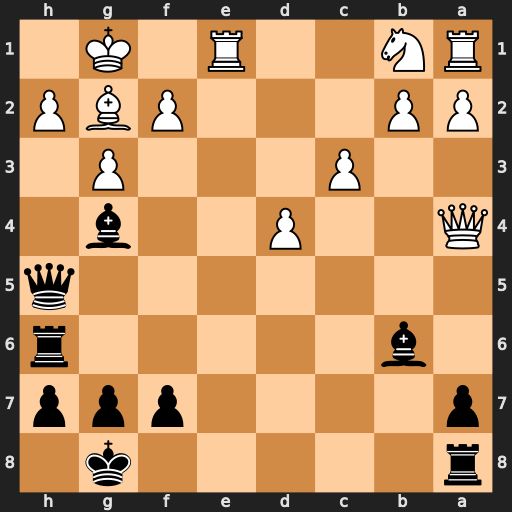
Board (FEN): r5k1/p4ppp/1b5r/7q/Q2P2b1/2P3P1/PP3PBP/RN2R1K1
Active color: b
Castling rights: -
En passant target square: -
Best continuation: Qxh2+ Kf1 Rf8 Nd2 Rf6